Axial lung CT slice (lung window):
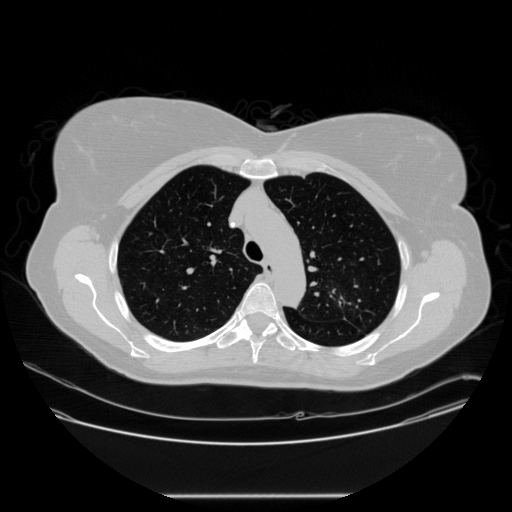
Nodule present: no